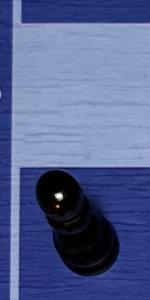
Label: Pawn_Black